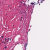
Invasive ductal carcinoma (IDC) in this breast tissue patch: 0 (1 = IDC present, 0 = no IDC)